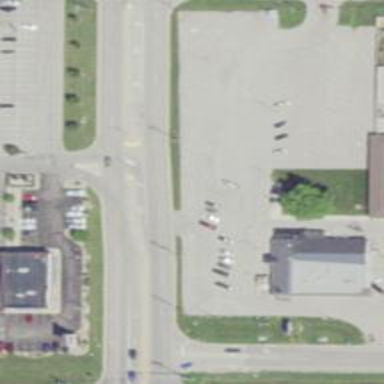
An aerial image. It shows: Asphalt road at the secondary link level.